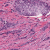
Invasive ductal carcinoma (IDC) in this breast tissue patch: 0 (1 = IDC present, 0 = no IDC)